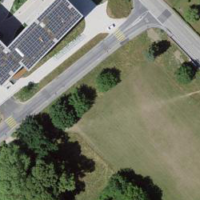
EUNIS habitat code: 52
Species observed at this site:
Allium ursinum
Cercis siliquastrum